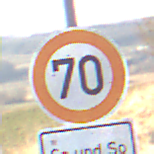
Verkehrszeichen: Geschwindigkeit70
Zusatzzeichen unten: ZeitangabenMitBeschraenkungAufWochentage8
Umgebung: Outdoor, Nature
Tageszeit: MorningAfternoon
Wetter: PartlyCloudy
Licht: Natural
Jahreszeit: NotSpecified
Kontrast: HighContrast